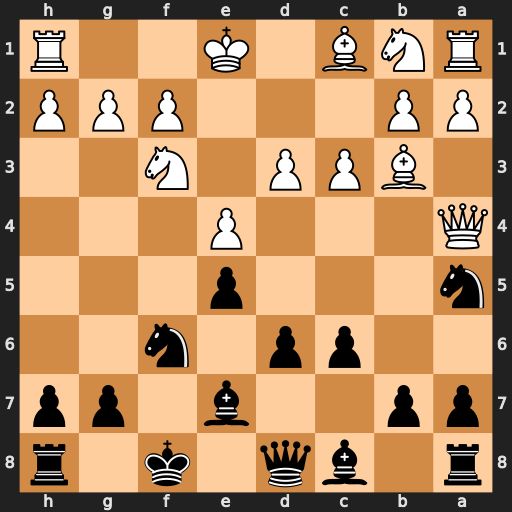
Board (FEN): r1bq1k1r/pp2b1pp/2pp1n2/n3p3/Q3P3/1BPP1N2/PP3PPP/RNB1K2R
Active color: b
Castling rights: KQ
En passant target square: -
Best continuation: b5 Qb4 d5 Qxa5 Qxa5